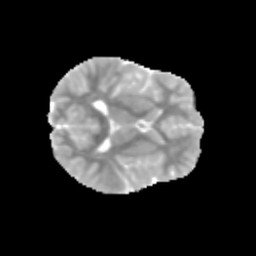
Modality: MD
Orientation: axial
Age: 11
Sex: female
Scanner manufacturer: siemens
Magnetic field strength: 3 T
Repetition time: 3.8 s
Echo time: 0.07 s